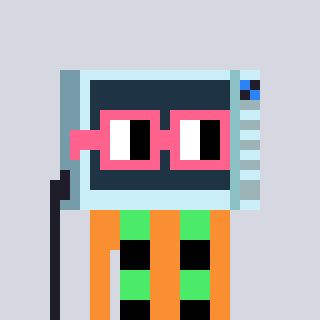
a pixel art character with square pink glasses, a microwave-shaped head and a orange-colored body on a cool background